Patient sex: M
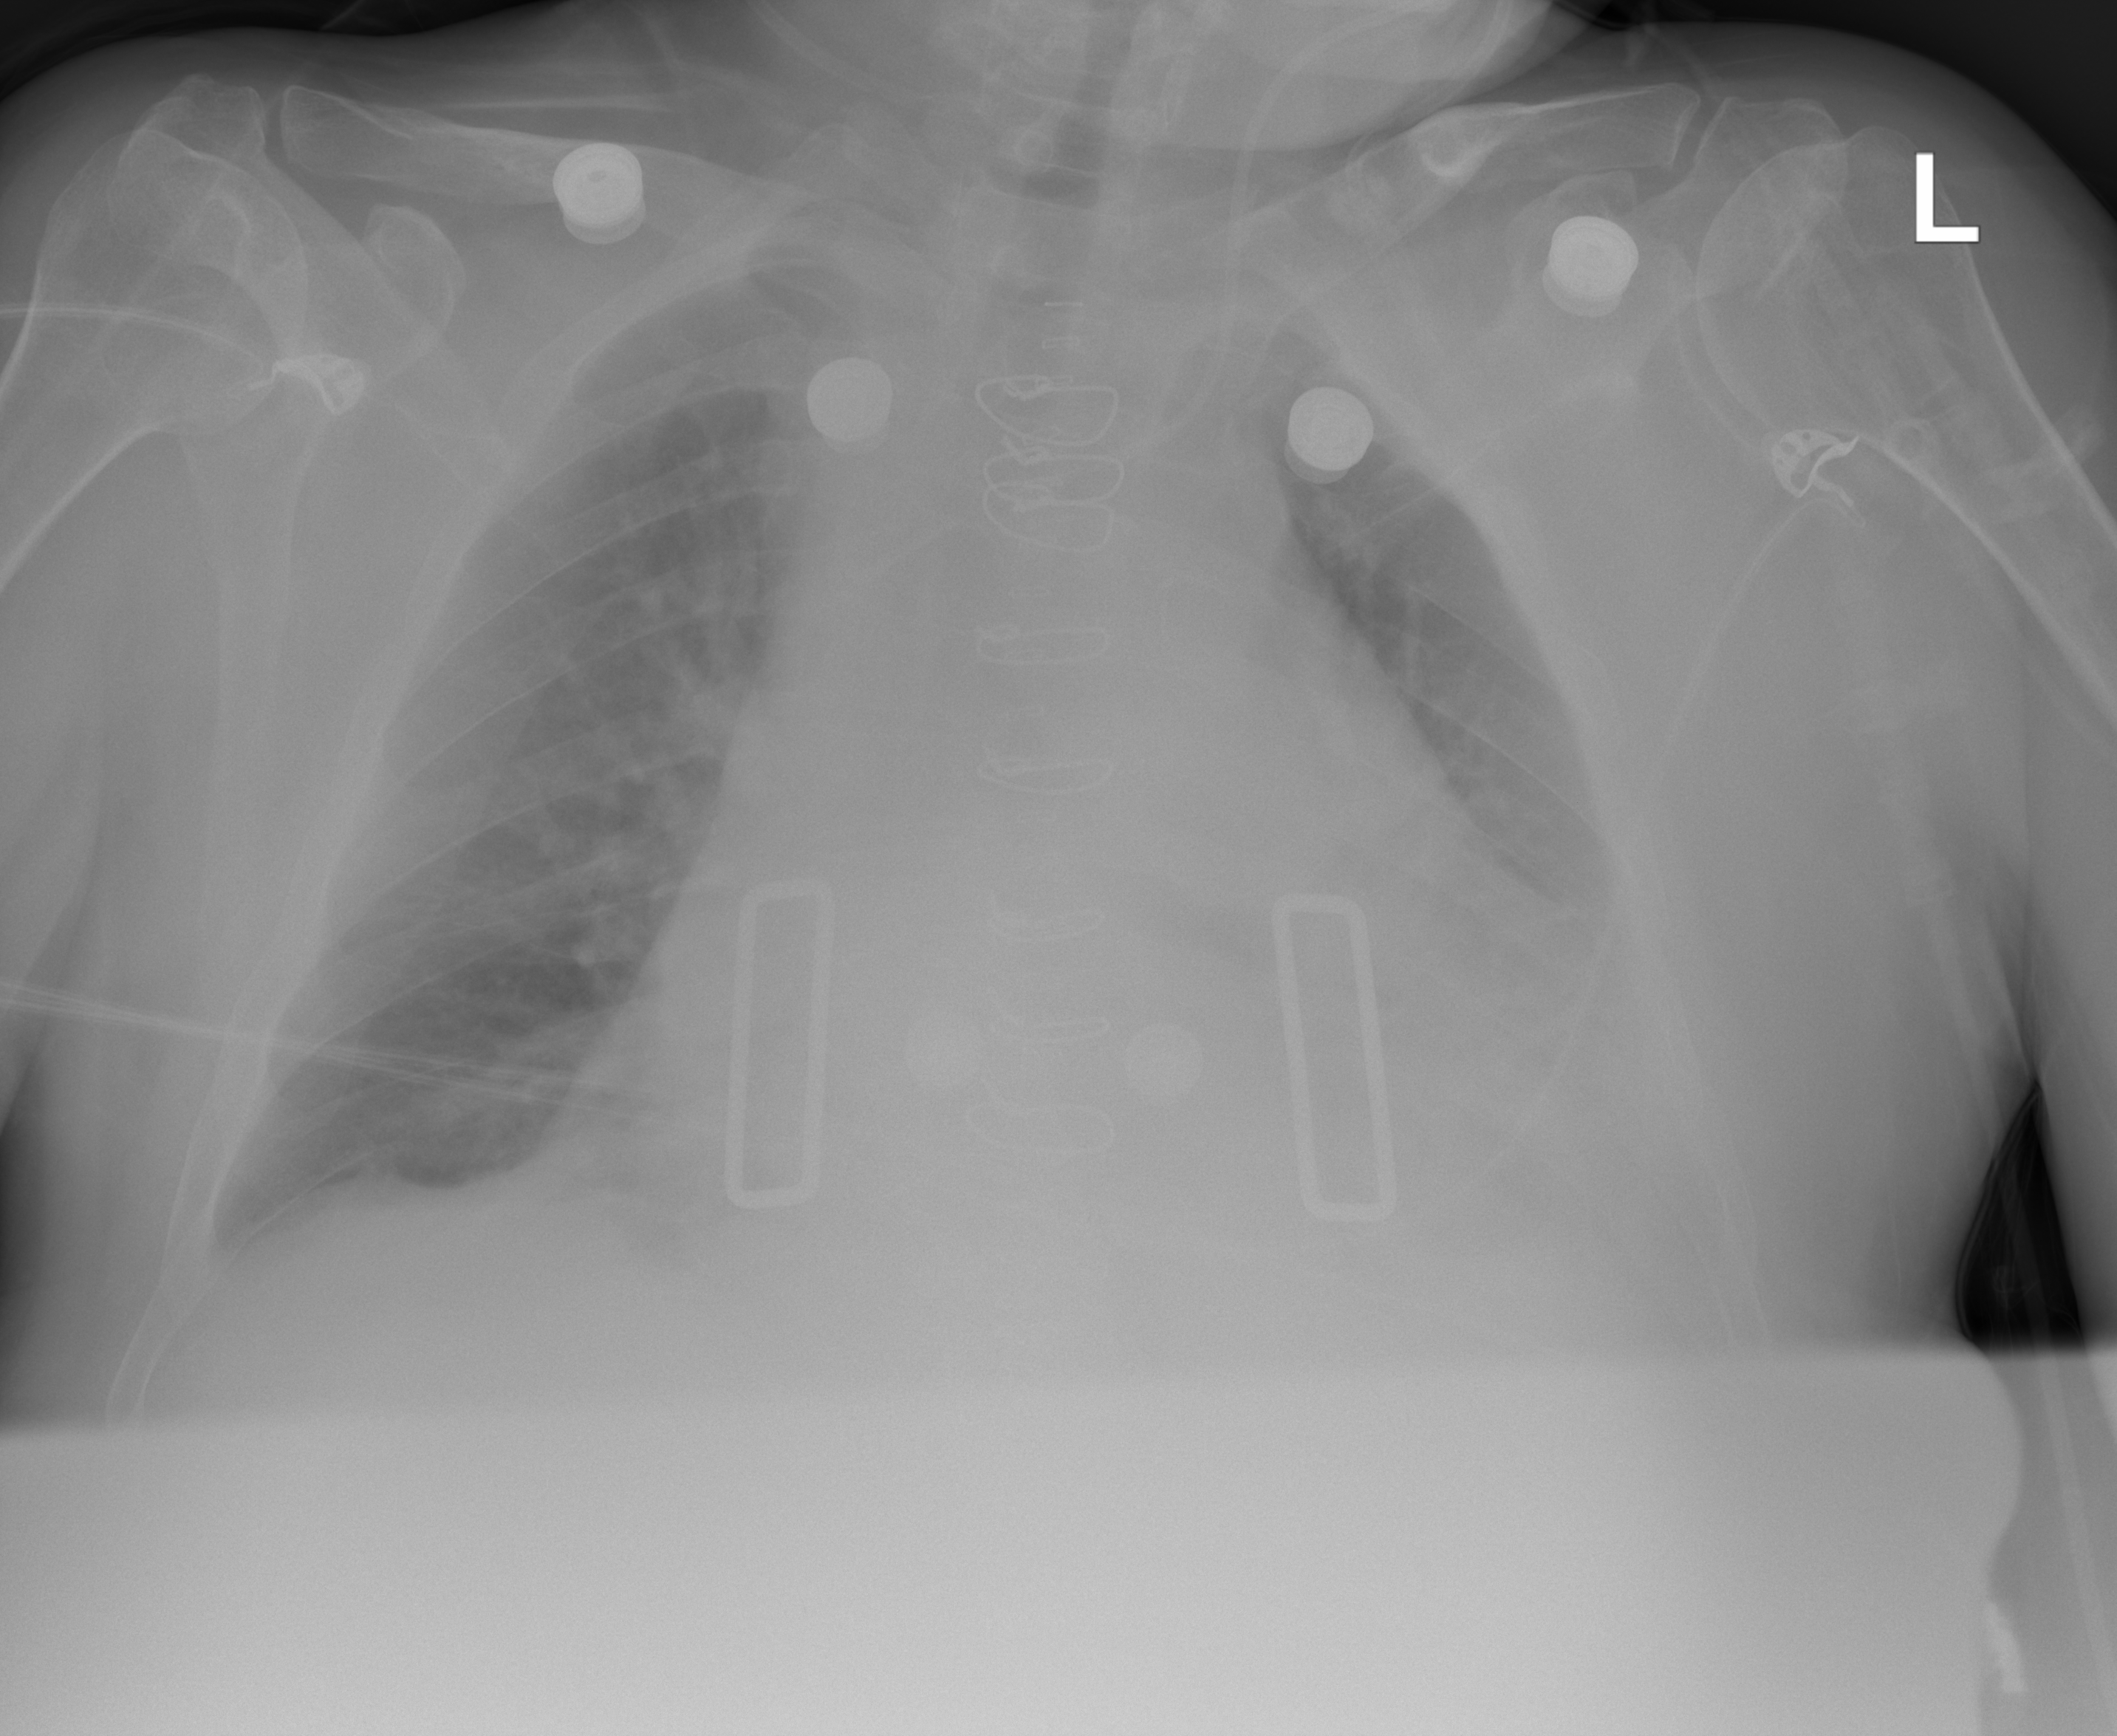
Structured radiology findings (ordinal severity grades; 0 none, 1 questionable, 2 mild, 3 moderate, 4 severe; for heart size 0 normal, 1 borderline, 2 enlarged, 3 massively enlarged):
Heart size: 3
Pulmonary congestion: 0
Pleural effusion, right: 0
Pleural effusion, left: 3
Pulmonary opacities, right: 0
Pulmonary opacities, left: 0
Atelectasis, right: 2
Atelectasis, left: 2